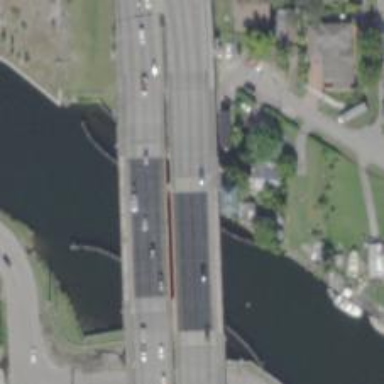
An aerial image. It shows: Bascule movable bridge on trunk highway.